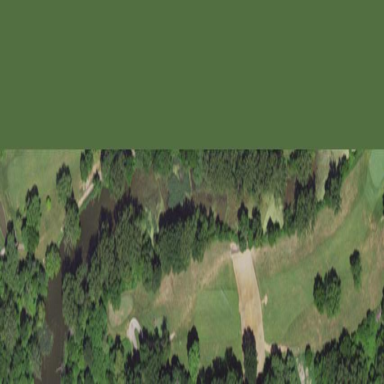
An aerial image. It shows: Water hazard on golf course.